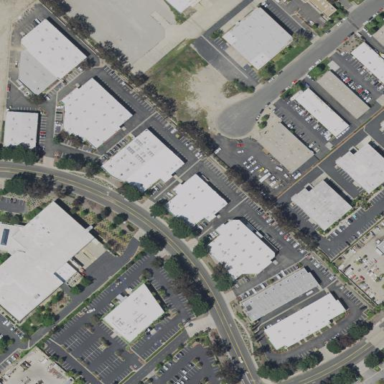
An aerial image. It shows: Commercial area.